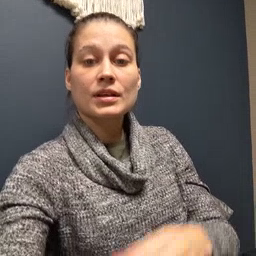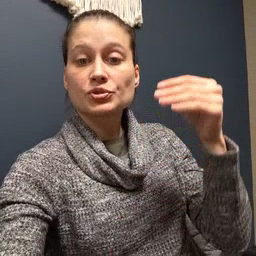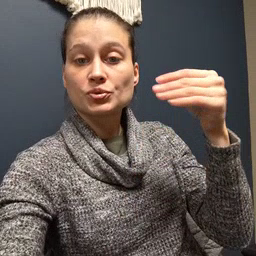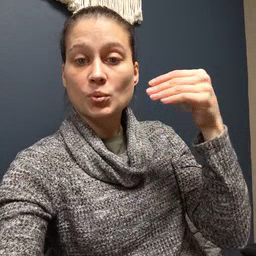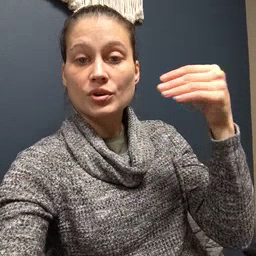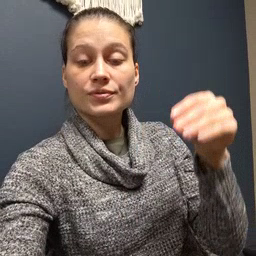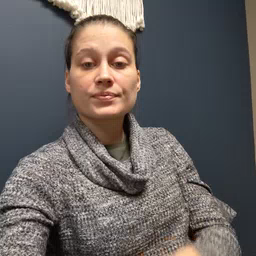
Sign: store